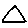
Label: triangle